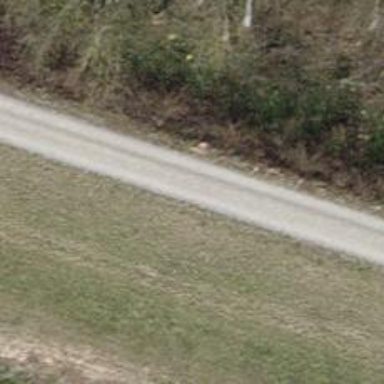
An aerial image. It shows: Track road with grade 3 track type and embankment.